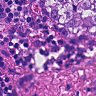
Metastatic tissue present: no